Field crop: maize
Growth stage: 2
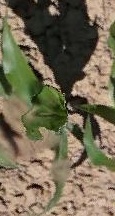
Species: maize